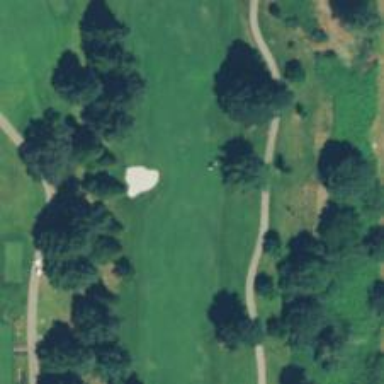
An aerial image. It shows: Golf hole.